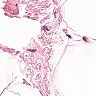
Metastatic tissue present: no